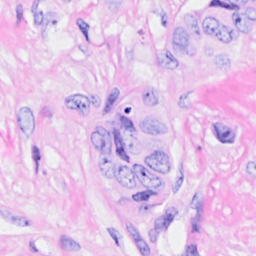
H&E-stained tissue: Breast